I will show an image sequence of human cooking. I have annotated the images with numbered circles. Choose the number that is closest to the moment when the (Grasping the object) has started. You are a five-time world champion in this game. Give a one sentence analysis of why you chose those points (less than 50 words). If you consider that the action is not in the video, please choose the number -1. Provide your answer at the end in a json file of this format: {"points": []}
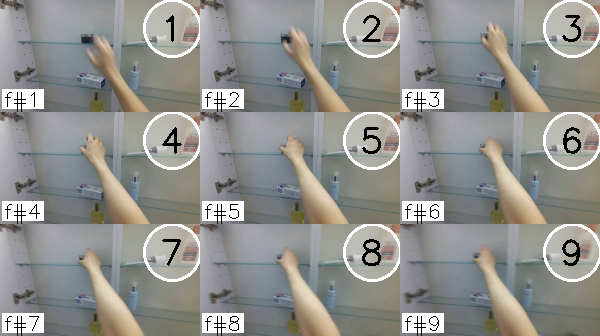
Frame 6 shows the clearest moment of hand-object contact.
{"points": [6]}